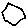
Label: hexagon